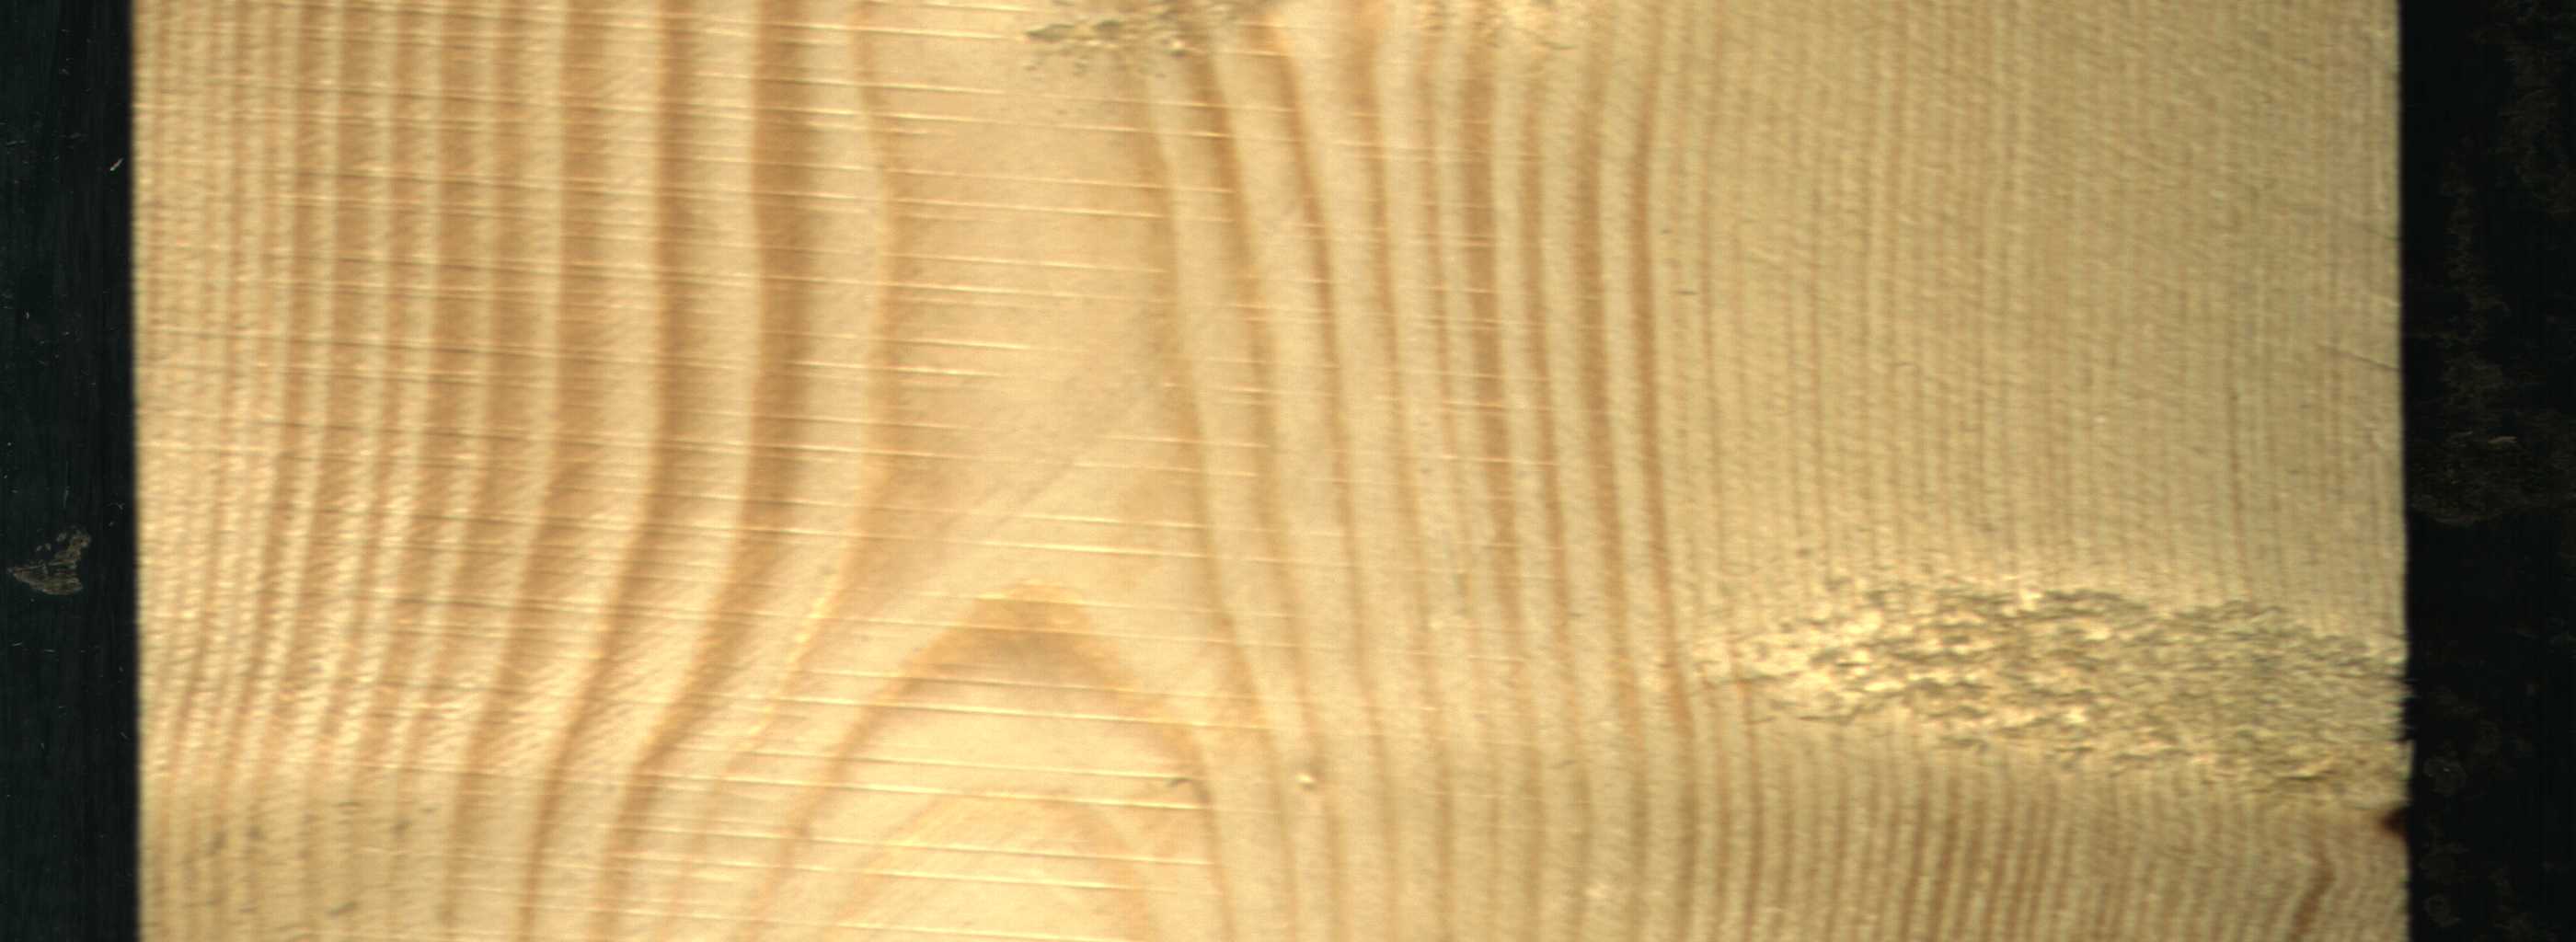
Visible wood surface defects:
Knot_missing